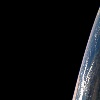
Label: space